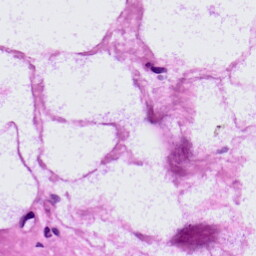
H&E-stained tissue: LymphNode